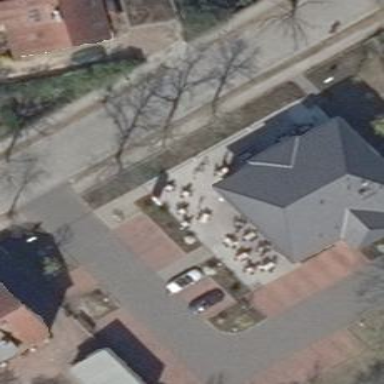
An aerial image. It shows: Cozy cafe and bakery within building.